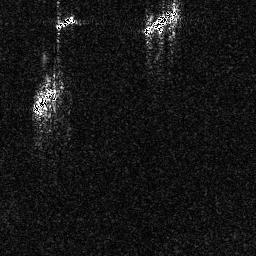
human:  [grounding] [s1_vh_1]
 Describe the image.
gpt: In the satellite image, there is  <ref>1 medium ship </ref> <box>[[12, 30, 24, 44, 0]]</box> located at left,  <ref>1 small ship </ref> <box>[[21, 5, 29, 11, 0]]</box> located at top left,  <ref>1 medium ship </ref> <box>[[55, 2, 69, 14, 0]]</box> located at top.